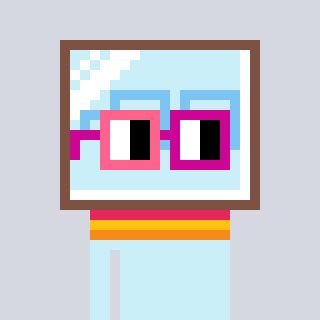
a pixel art character with square pink and red glasses, a mirror-shaped head and a cold-colored body on a cool background